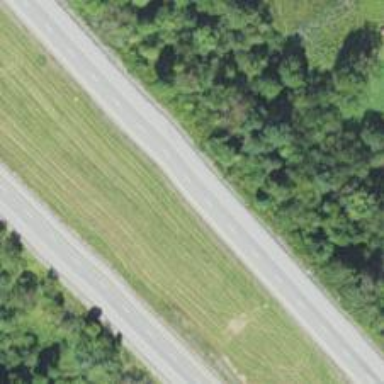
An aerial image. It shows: Motorway.